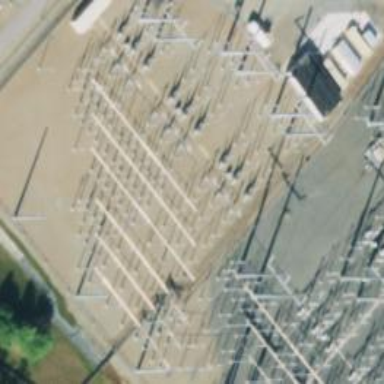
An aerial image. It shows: Power substation.